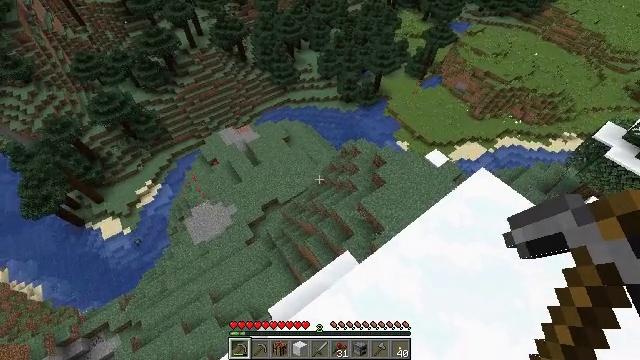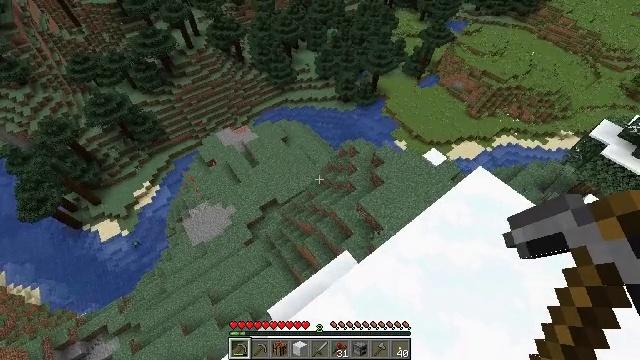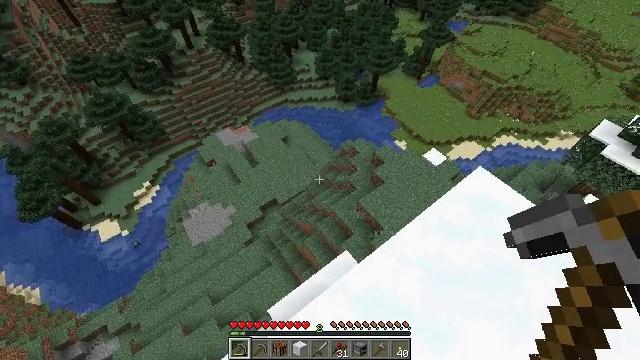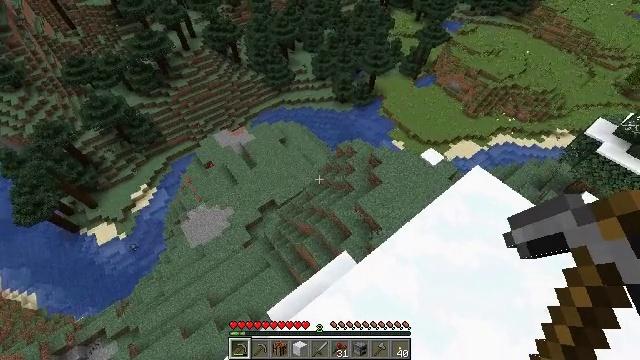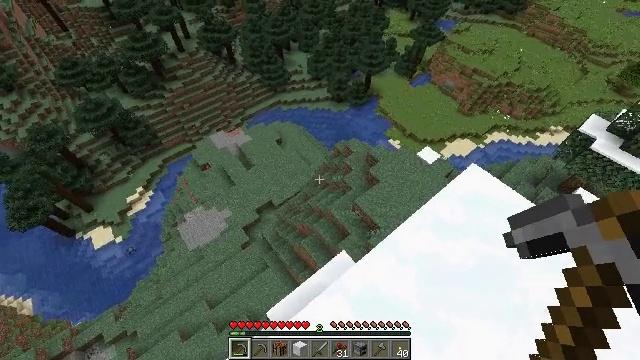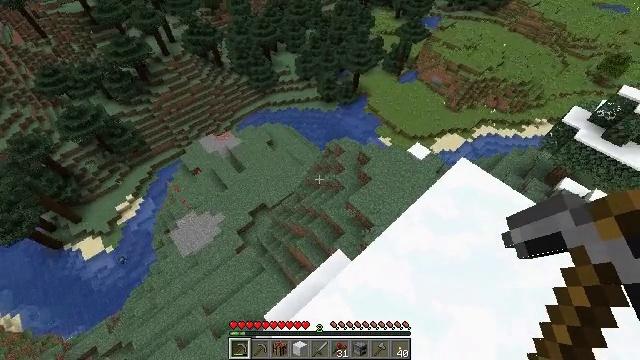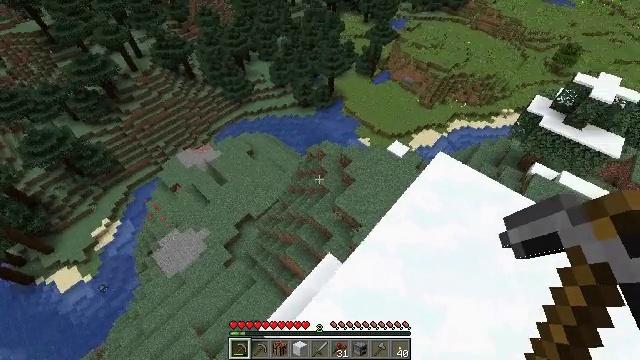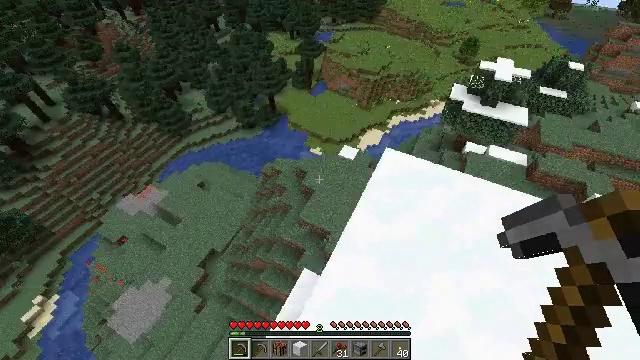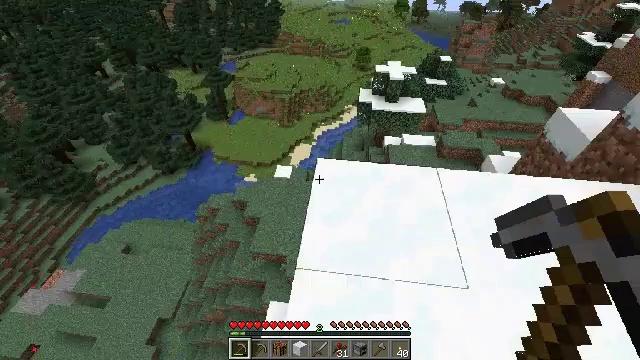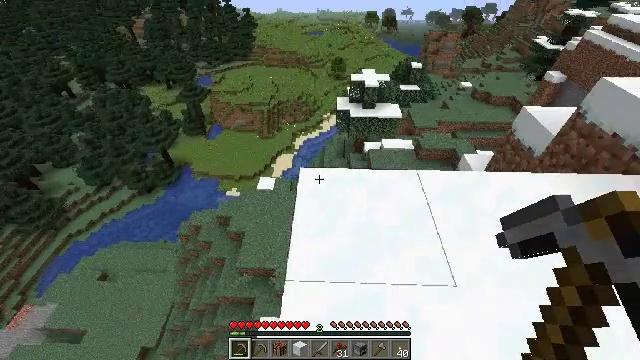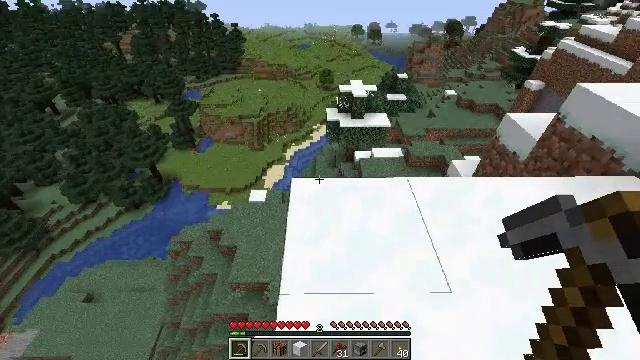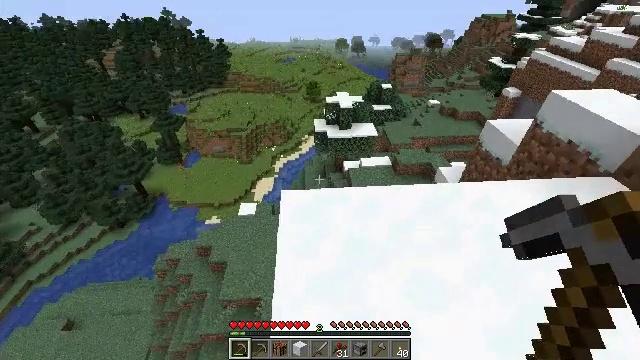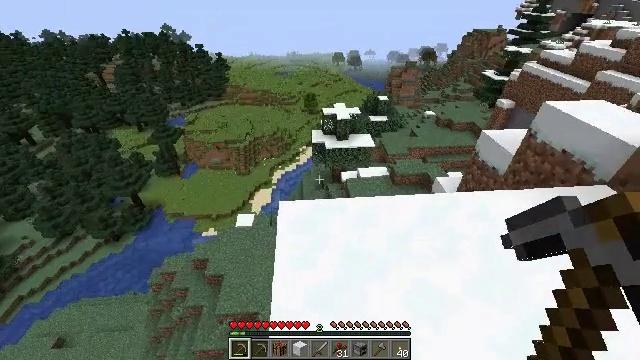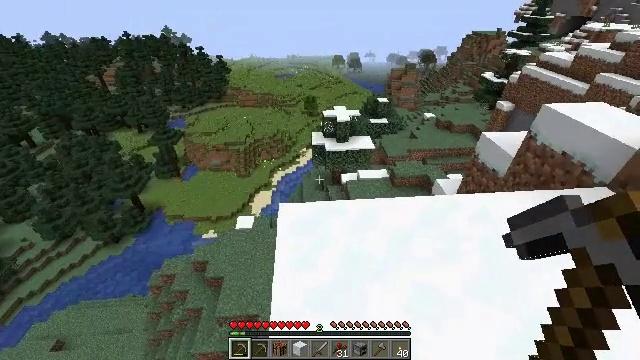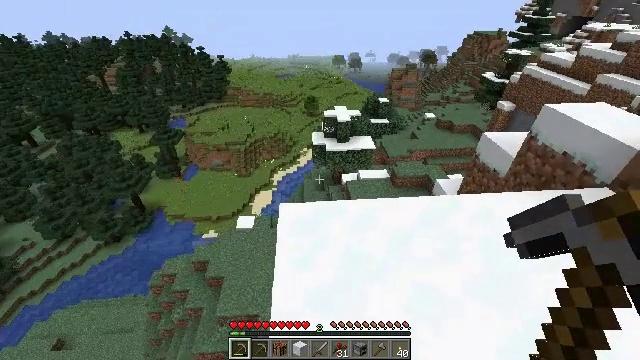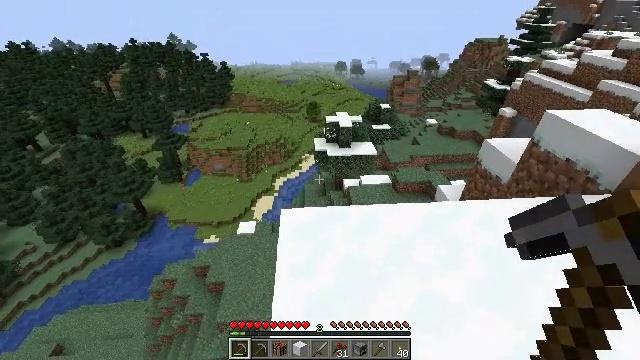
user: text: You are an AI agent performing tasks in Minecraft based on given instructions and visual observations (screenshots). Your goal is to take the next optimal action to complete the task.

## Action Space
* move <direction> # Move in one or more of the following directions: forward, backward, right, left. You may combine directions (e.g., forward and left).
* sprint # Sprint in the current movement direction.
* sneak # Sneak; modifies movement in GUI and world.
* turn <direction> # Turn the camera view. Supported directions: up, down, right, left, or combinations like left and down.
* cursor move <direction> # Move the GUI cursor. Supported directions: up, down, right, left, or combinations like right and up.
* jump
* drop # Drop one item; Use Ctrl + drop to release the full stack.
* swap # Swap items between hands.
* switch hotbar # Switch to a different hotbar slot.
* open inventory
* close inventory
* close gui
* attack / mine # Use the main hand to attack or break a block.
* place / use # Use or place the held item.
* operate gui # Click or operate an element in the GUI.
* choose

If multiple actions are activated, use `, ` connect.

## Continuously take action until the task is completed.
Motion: motion action
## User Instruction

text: Gather grass block for landscaping.
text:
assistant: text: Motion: no_op
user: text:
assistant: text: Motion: no_op
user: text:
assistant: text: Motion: no_op
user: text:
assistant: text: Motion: turn right
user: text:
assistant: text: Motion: turn right
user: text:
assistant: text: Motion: turn right and up
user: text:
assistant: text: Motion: turn right and up
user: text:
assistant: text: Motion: turn right and up
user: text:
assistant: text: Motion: turn right and up
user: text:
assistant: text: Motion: turn right and up
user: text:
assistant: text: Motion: turn right and up
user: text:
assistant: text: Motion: turn up
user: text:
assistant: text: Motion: no_op
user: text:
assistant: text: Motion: no_op
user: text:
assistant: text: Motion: turn up
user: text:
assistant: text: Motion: no_op
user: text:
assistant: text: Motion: no_op
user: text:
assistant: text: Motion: no_op
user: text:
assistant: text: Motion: no_op
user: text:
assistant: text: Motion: no_op
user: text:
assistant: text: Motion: no_op
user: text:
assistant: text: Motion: no_op
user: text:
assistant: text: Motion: no_op
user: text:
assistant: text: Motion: turn left
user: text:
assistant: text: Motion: turn left
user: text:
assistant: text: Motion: move forward, turn left
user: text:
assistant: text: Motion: move forward
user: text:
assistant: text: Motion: move forward
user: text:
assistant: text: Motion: no_op
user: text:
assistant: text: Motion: no_op